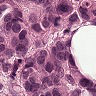
Metastatic tissue present: yes